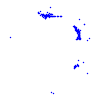
Particle: kaon